Field crop: maize
Growth stage: 2
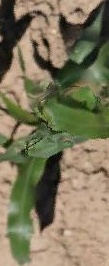
Species: maize